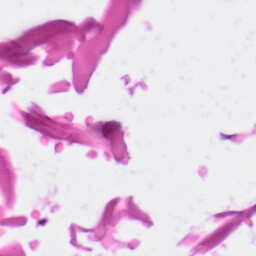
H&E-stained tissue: Skin